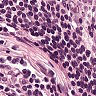
Metastatic tissue present: no